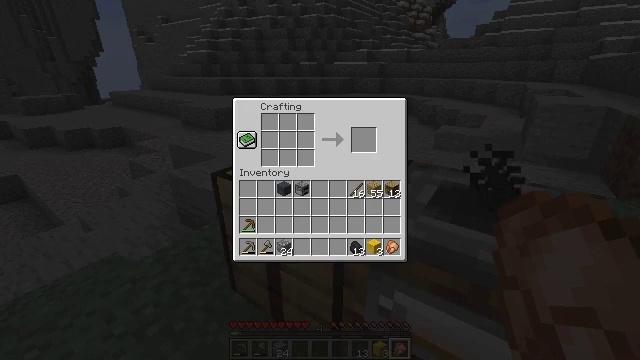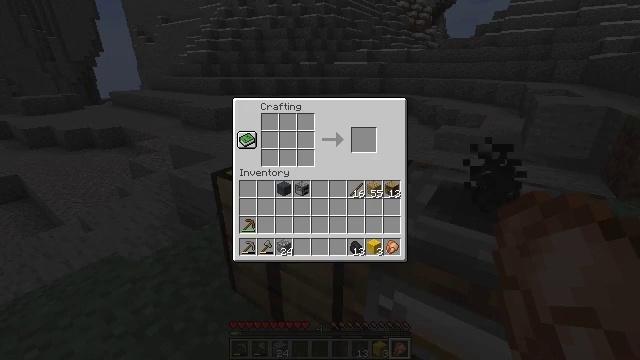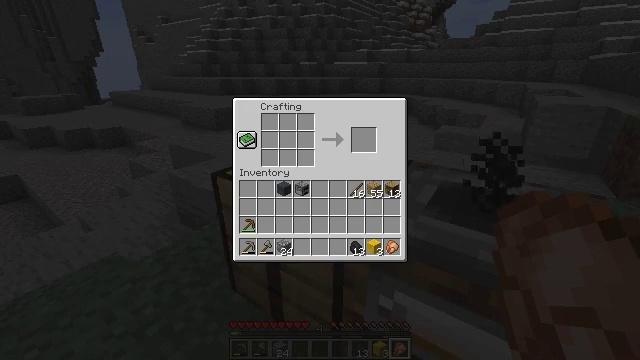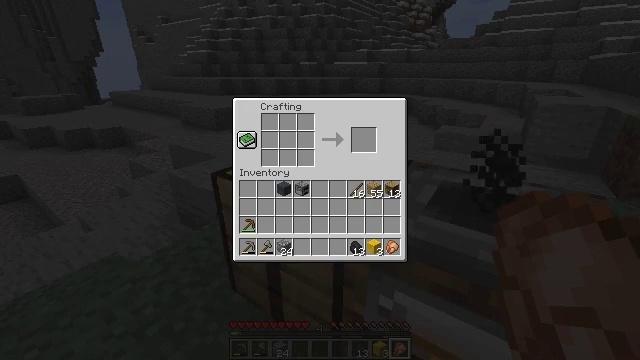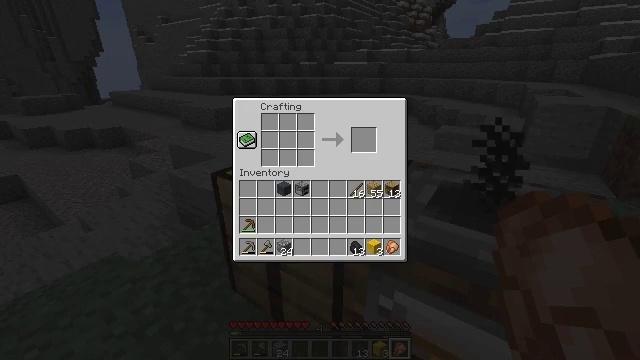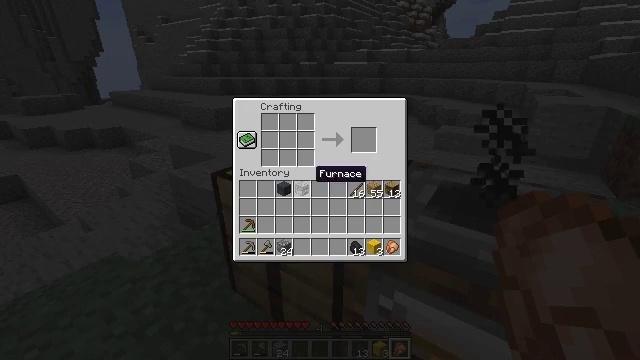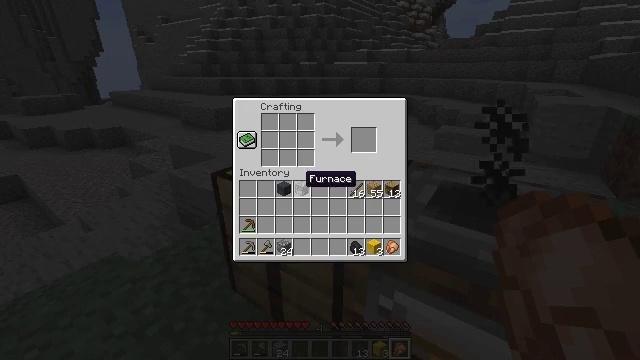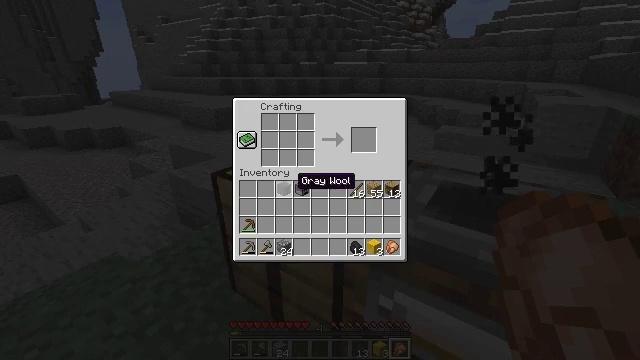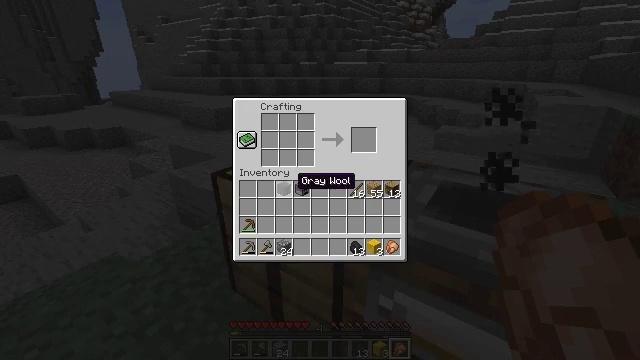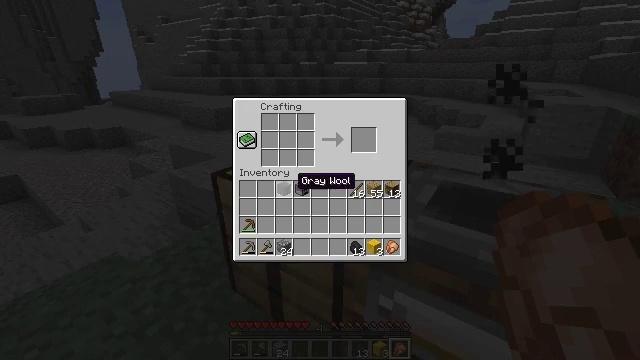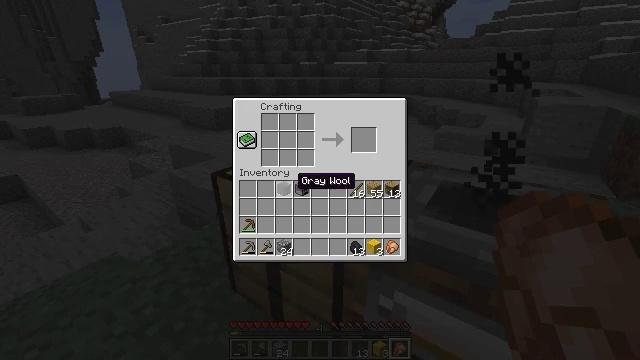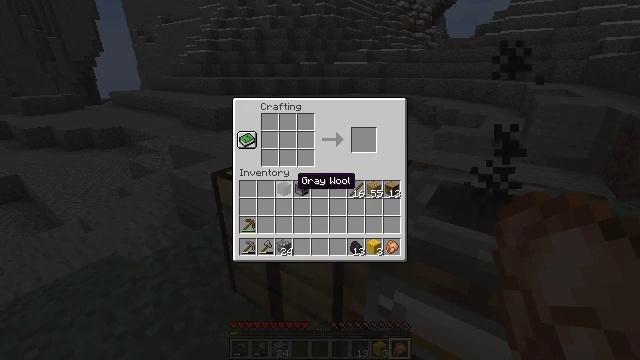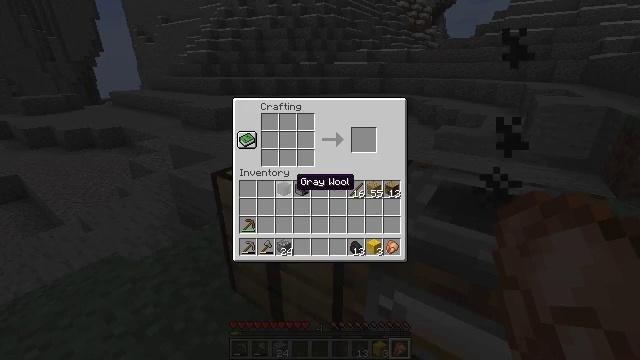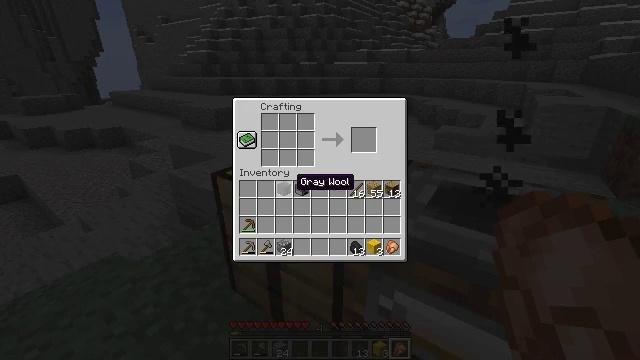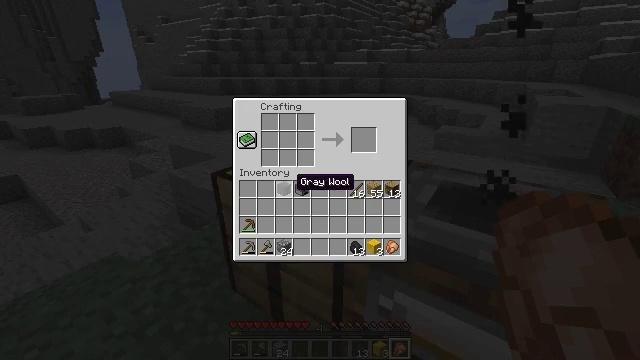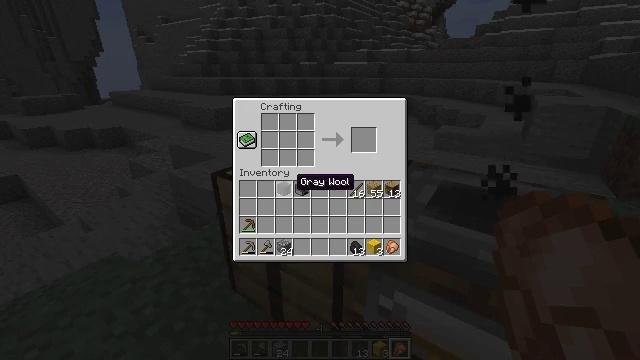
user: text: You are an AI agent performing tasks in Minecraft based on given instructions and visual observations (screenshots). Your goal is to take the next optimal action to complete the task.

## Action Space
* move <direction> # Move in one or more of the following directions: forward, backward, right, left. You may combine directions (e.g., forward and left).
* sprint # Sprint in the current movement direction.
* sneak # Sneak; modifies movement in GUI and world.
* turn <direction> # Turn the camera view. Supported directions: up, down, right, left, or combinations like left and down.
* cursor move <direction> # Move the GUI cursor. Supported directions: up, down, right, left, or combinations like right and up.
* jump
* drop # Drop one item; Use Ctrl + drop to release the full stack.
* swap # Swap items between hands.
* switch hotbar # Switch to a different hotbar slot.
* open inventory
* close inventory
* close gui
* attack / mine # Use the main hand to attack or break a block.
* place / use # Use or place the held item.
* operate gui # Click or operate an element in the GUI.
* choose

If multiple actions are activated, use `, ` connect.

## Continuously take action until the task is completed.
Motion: motion action
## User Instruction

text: Open the crafting table and make a yellow bed.
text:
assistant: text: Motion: no_op
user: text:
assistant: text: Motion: no_op
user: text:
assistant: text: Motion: no_op
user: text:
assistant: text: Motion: no_op
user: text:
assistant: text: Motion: cursor move left
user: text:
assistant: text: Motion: cursor move left
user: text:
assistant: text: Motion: cursor move left
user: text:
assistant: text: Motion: no_op
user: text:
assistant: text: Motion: no_op
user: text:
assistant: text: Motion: no_op
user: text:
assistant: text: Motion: no_op
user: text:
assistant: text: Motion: no_op
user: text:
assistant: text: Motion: no_op
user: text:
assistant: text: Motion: no_op
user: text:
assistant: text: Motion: no_op
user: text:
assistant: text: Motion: no_op
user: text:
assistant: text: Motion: close gui
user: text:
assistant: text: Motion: no_op
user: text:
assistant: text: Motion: no_op
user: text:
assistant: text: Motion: turn left and down
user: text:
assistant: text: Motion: turn left and down
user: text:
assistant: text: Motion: turn left and down
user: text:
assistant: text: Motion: turn left and down
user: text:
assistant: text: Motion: turn left and down
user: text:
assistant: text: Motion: turn right and up
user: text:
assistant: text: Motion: no_op
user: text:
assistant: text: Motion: no_op
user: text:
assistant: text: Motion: no_op
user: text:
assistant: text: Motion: no_op
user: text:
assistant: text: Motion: no_op